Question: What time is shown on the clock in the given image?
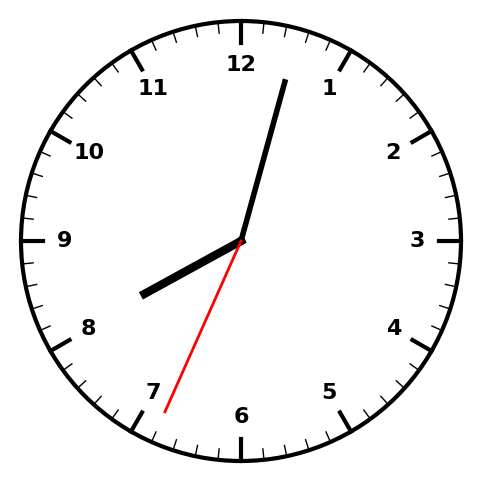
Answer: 08:02:34